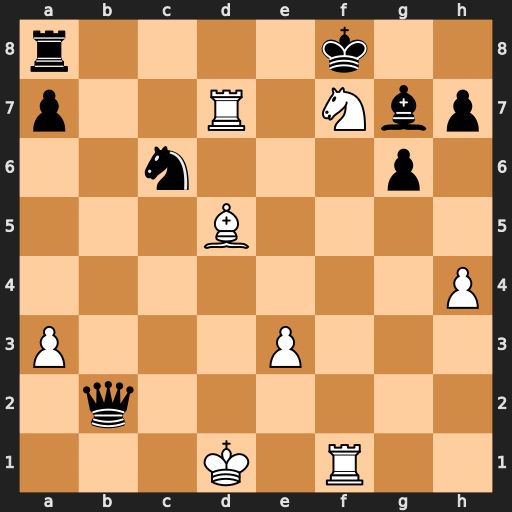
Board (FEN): r4k2/p2R1Nbp/2n3p1/3B4/7P/P3P3/1q6/3K1R2
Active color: w
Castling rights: -
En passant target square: -
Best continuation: Nd6+ Bf6 Rf7+